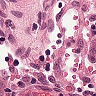
Metastatic tissue present: no